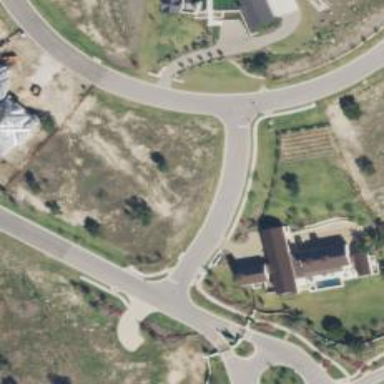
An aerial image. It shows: Residential road.